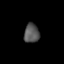
Tissue: lung
Cell type: Myeloid cells
Senescence score: 0.6929
Nuclear area (px): 288
Mean DAPI intensity: 84.622